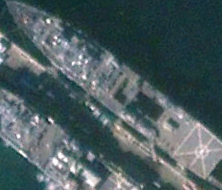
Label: combat